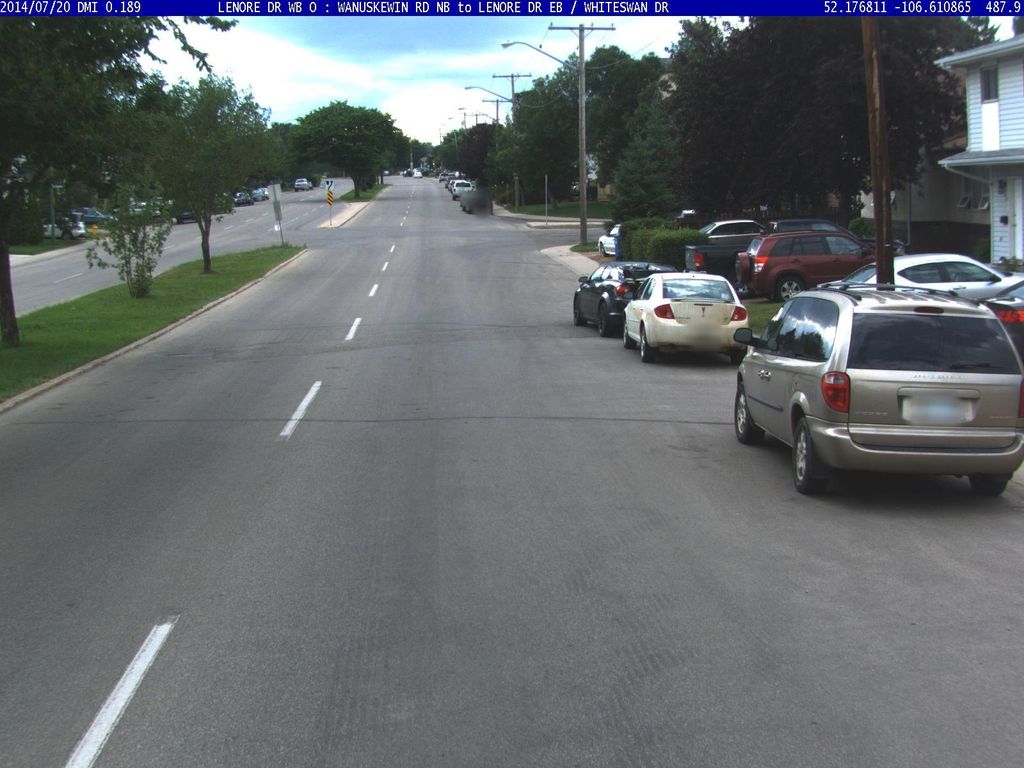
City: saskatoon